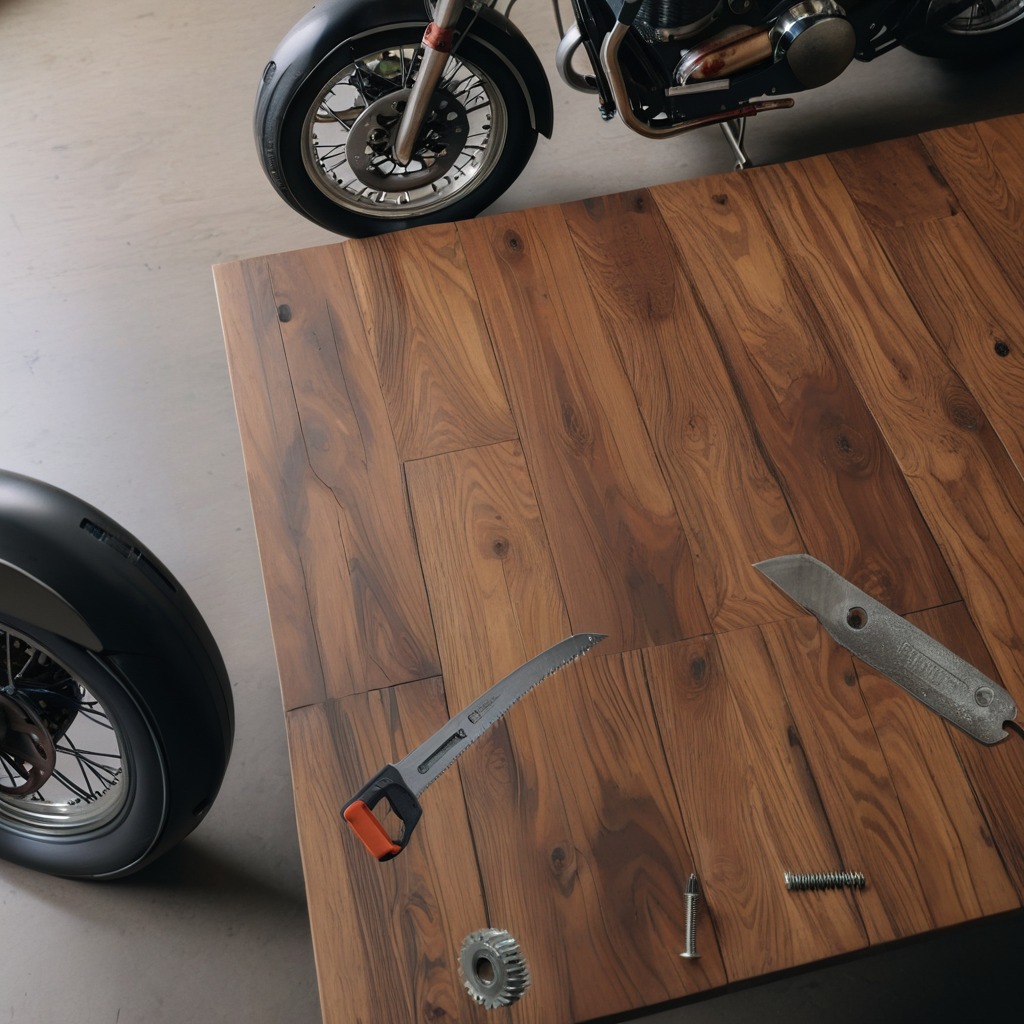
A steel gear with teeth, a utility knife, a metal machine screw, a coiled metal spring, and a handheld metal saw are lying on the oil-spilled wooden table in a vintage motorcycle garage.